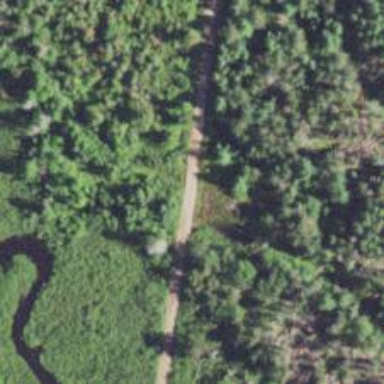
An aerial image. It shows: Unclassified road intersecting abandoned historic railway line.